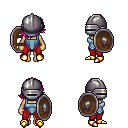
a pixel art fantasy rpg character, female body template, human, tanned skin, blue vest, red pants, pink swoop hairstyle, metal helm, bracelets, gold boots, shield, four views (front, back, left, right), 2x2 character sprite sheet, small pixel art, hard edges, no anti-aliasing